Field crop: maize
Growth stage: 2
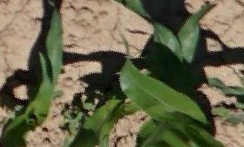
Species: maize